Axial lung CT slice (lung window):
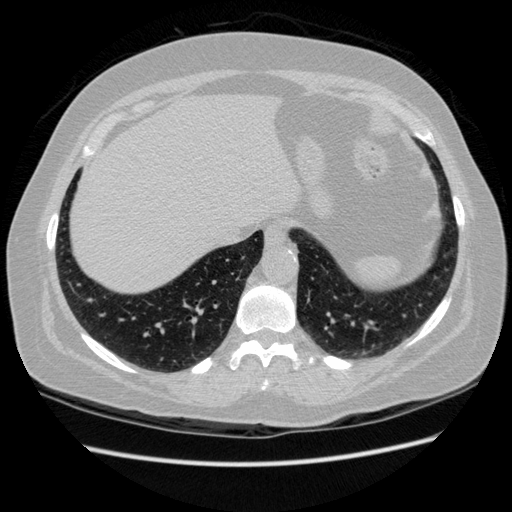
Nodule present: no